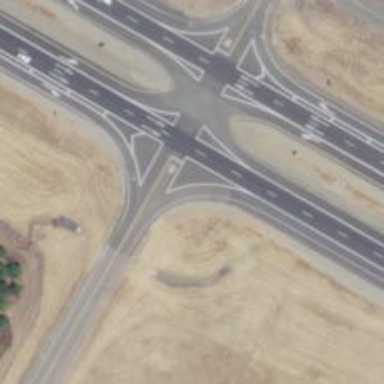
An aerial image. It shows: Trunk link highway.